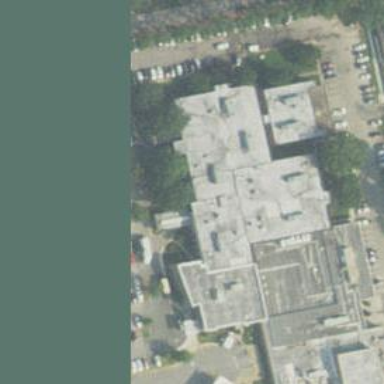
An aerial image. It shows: Healthcare clinic.